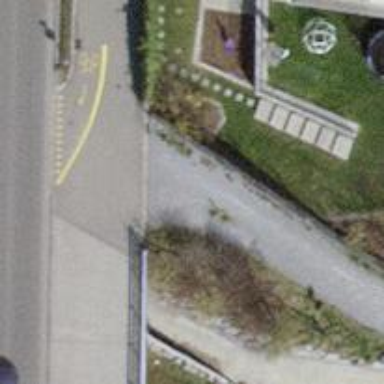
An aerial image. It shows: Bollard.